Question: Before anyone states duplicate. Please be aware that other questions are windows based and complain about DLLs or are not related to this library.
I have <URL> which I would like to use. These include some example .java files.
I'm simply loading their entire API directory, adding the external JARs, and trying to run their examples. But I run into the following error:
'java.lang.UnsatisfiedLinkError: no JCfiLib in java.library.path'
I can't seem to find 'JCfiLib' anywhere in the API or on the internet. I would imagine if I could I would simply add it to the java library path as the error states, but I have no idea what it is or where I can get it.
How can I get around this error?

I'm using eclipse on Debian Wheezy.
Any help would be greatly appreciated. Please be patient I'm not a Java programmer.
## UPDATE (more details)
I realize now stands for "Java CFI Library" it's the library i'm using. But when I download it it's made up of 7 separate '.jar' files. (Visibility.jar, Pointing.jar, etc...) I reference them all as external jars.
The line it throws an error on is 'modelId = new ModelId();' (VisibilityExample.java:221)
error:
'''
Exception in thread "main" java.lang.UnsatisfiedLinkError: no JCfiLib in java.library.path
at java.lang.ClassLoader.loadLibrary(Unknown Source)
at java.lang.Runtime.loadLibrary0(Unknown Source)
at java.lang.System.loadLibrary(Unknown Source)
at EECFI.CfiId.<clinit>(CfiId.java:22)
at Visibility.example.VisibilityExample.main(VisibilityExample.java:211)
'''
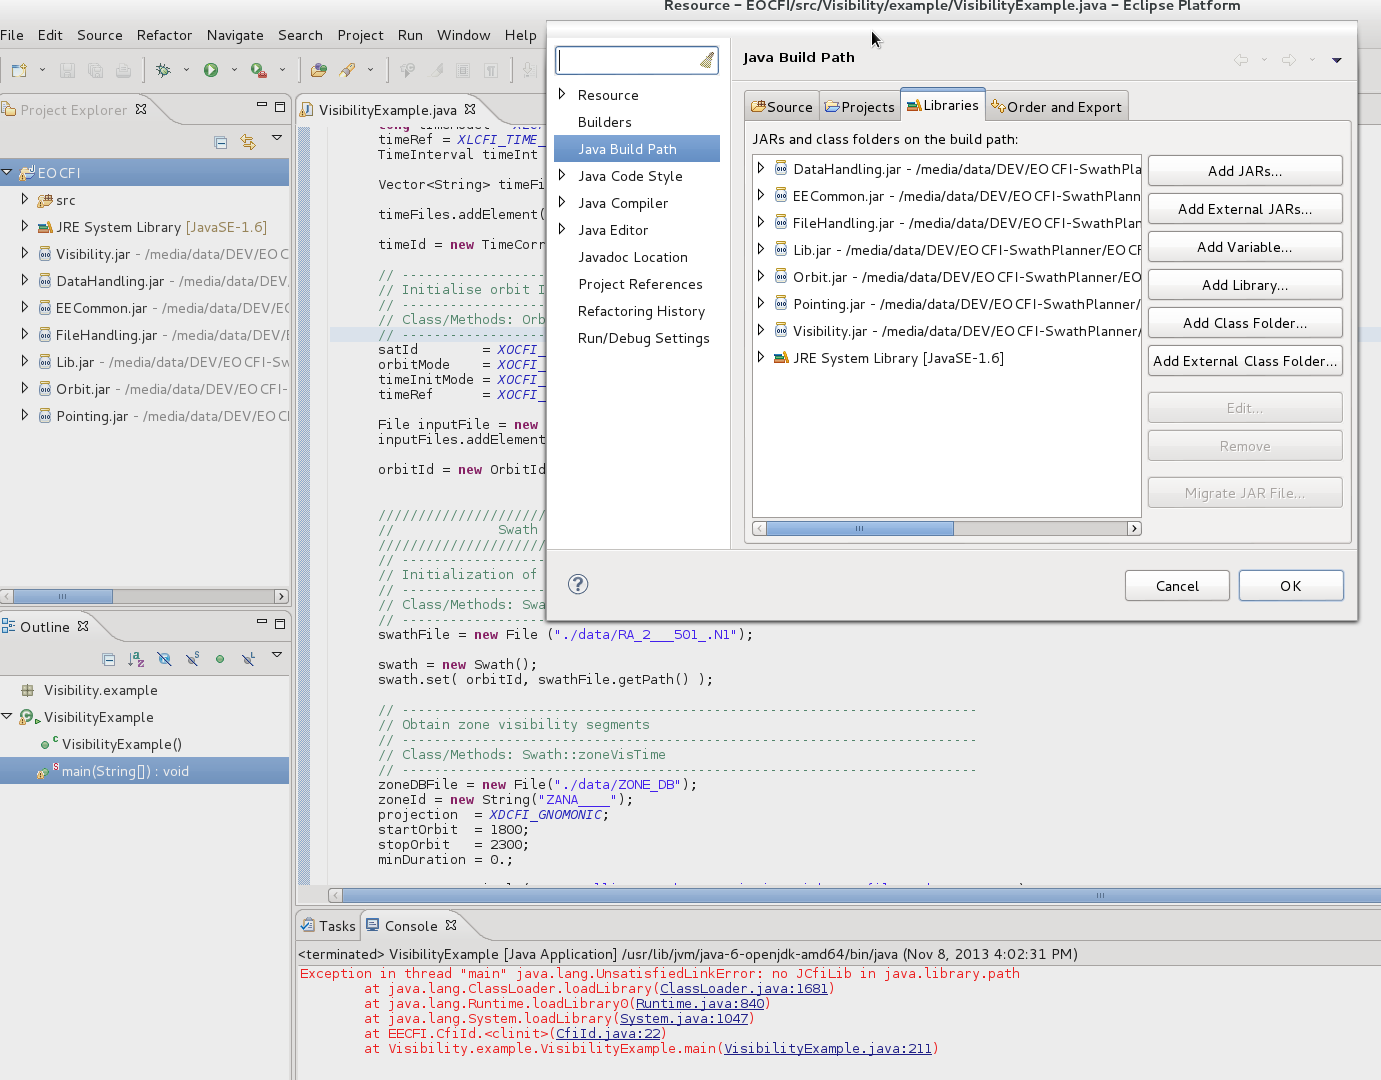
Answer: There are some native library (including a 'libJCfiLib.so') in the package I downloaded (linux64, in 'libraries/LINUX64') and you need to tell Eclipse where to find them:
see <URL> for example.
Also note that there are some sample provided in the package with "run script", you can also check those in order to help you with your project.
Hope that helps.